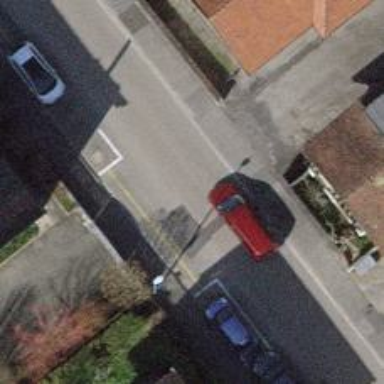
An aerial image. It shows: Service road with sidewalk.